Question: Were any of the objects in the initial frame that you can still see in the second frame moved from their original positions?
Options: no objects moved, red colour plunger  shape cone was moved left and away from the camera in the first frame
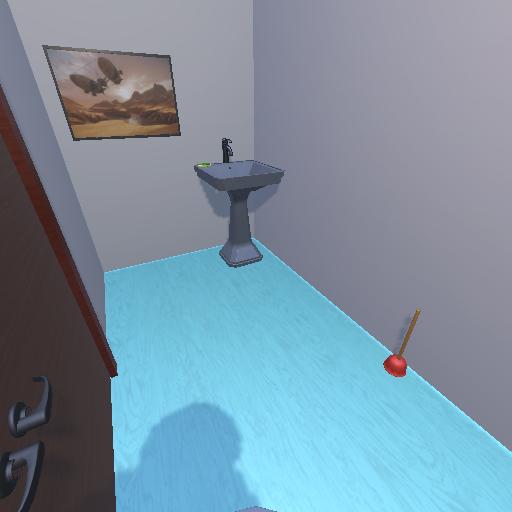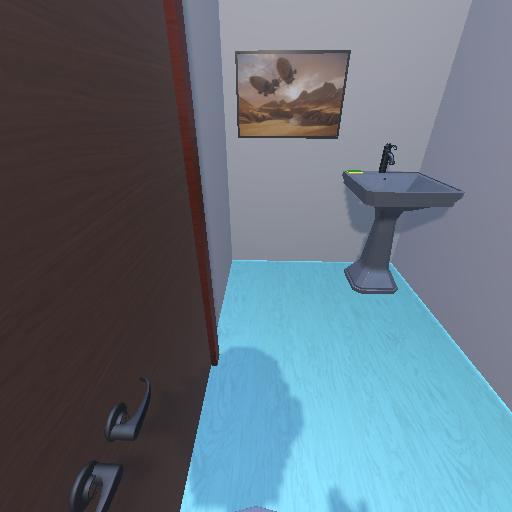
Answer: no objects moved